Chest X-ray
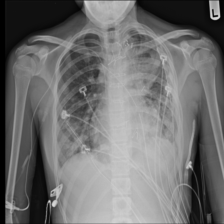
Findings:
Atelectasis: positive
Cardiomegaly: negative
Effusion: negative
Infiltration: negative
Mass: negative
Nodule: negative
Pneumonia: negative
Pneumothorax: positive
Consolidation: positive
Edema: negative
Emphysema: negative
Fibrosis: negative
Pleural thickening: negative
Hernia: negative